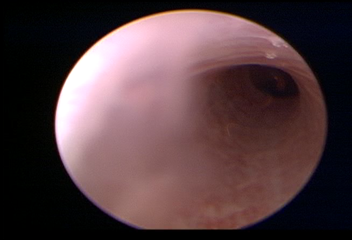
Modality: WLC
Class: Normal mucosa
Bladder cancer association: No